Aerial crown-view tile of a tropical tree (Barro Colorado Island, Panama), acquired 20250818:
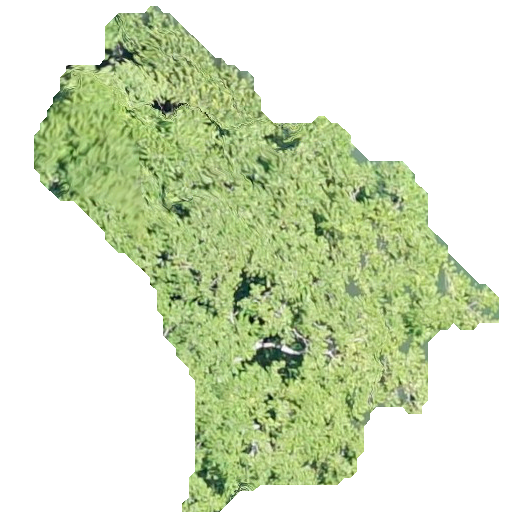
Species: Spondias mombin
GBIF accepted scientific name: Spondias mombin
Crown area: 169.99 m²